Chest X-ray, PA view. Patient: 19 years old, sex M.
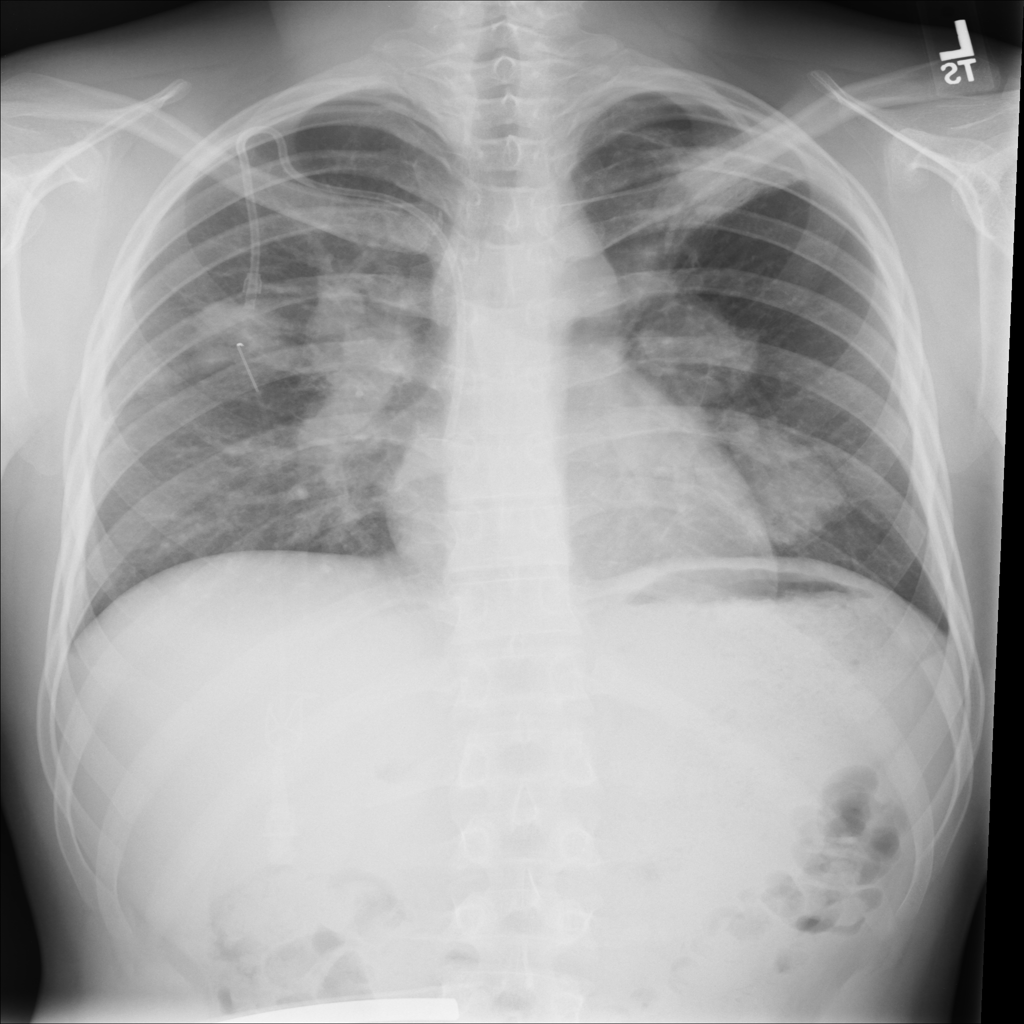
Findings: Fibrosis, Nodule